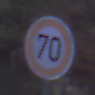
Verkehrszeichen: Geschwindigkeit70
Umgebung: Outdoor, Suburban
Tageszeit: Night
Wetter: PartlyCloudy
Licht: Artificial
Jahreszeit: NotSpecified
Kontrast: LowContrast